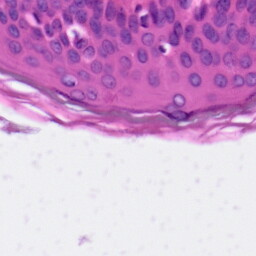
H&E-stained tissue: Skin